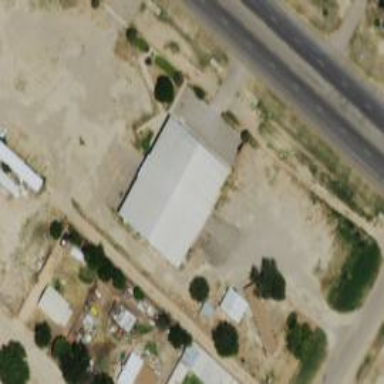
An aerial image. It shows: Caravan shop located in building.